Field crop: tomato
Growth stage: 1
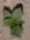
Species: solanum